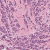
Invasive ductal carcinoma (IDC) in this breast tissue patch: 1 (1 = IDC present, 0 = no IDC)